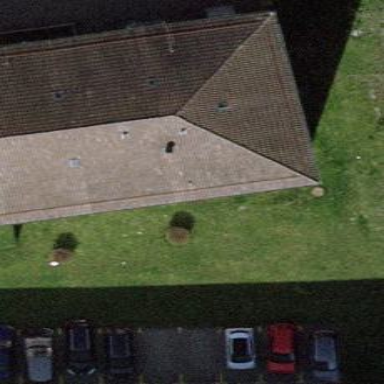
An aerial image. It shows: Pyramidal-shaped roof of apartment building.